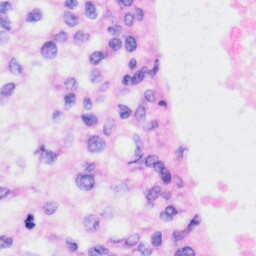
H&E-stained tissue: Liver